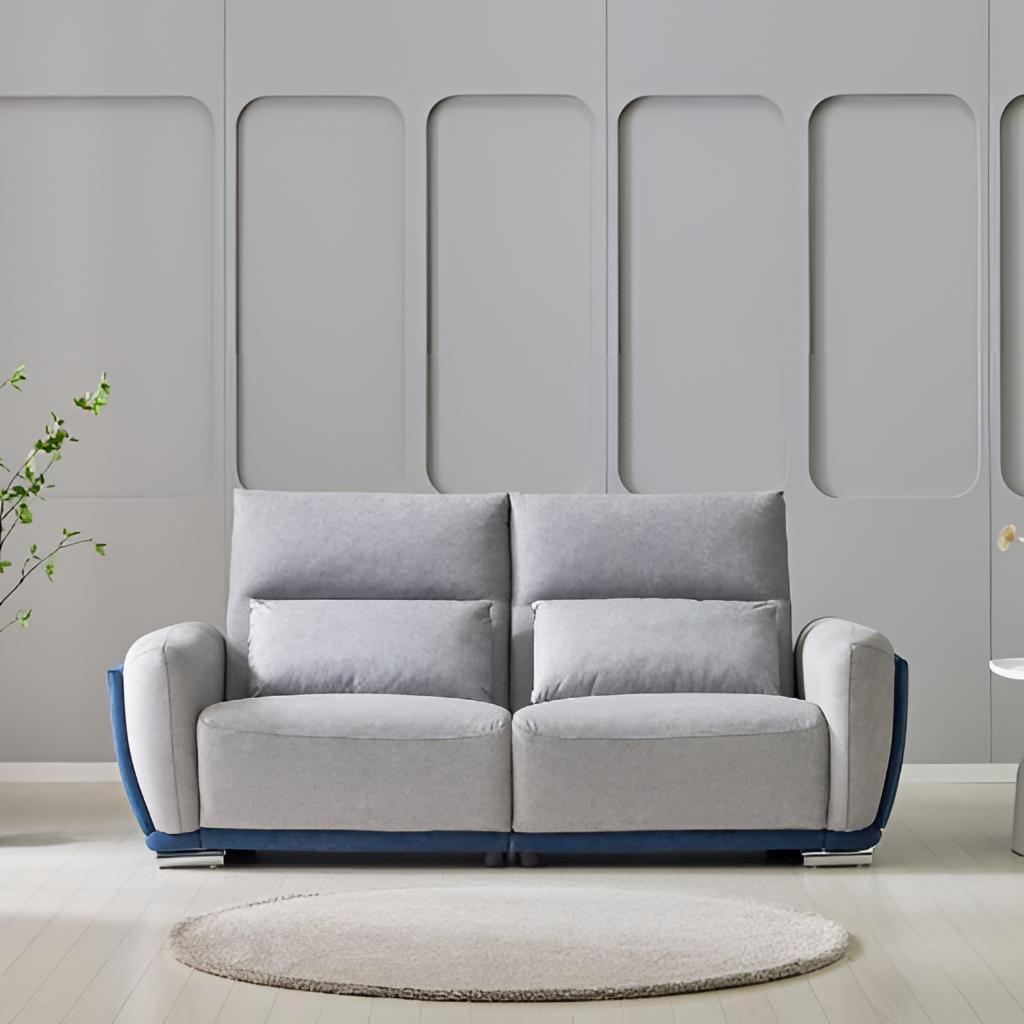
living room, gray fabric sofa, modern, wood flooring, with plank pattern, paint wallpaper, with solid pattern